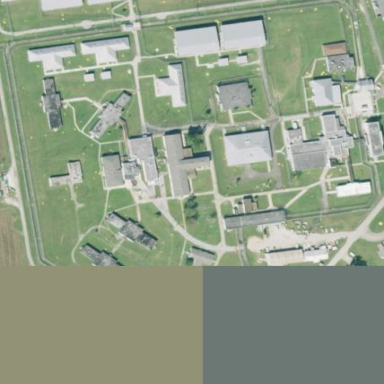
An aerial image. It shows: Prison.